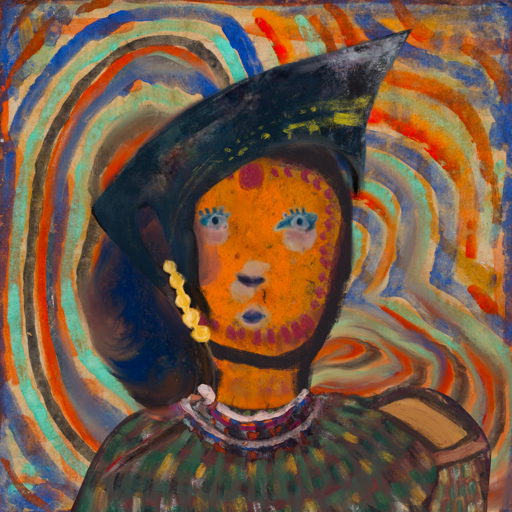
Background: Sisters, Head And Neck Front: Doll, Face Front: Hill_Girl, Bust: After_Raid, Hair Front: Mother_And_Son_Son, Head Accessory: Irani, Second Necklace: Blank, Necklace: Hypocrite_1, Baby: Blank